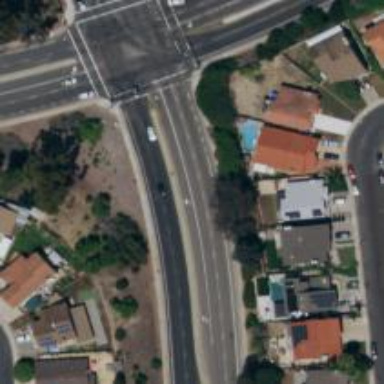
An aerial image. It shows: Primary road with asphalt surface.